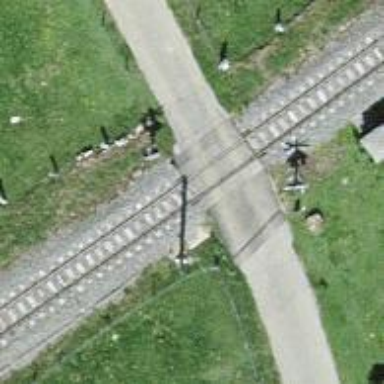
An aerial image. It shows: Level crossing along the railway.